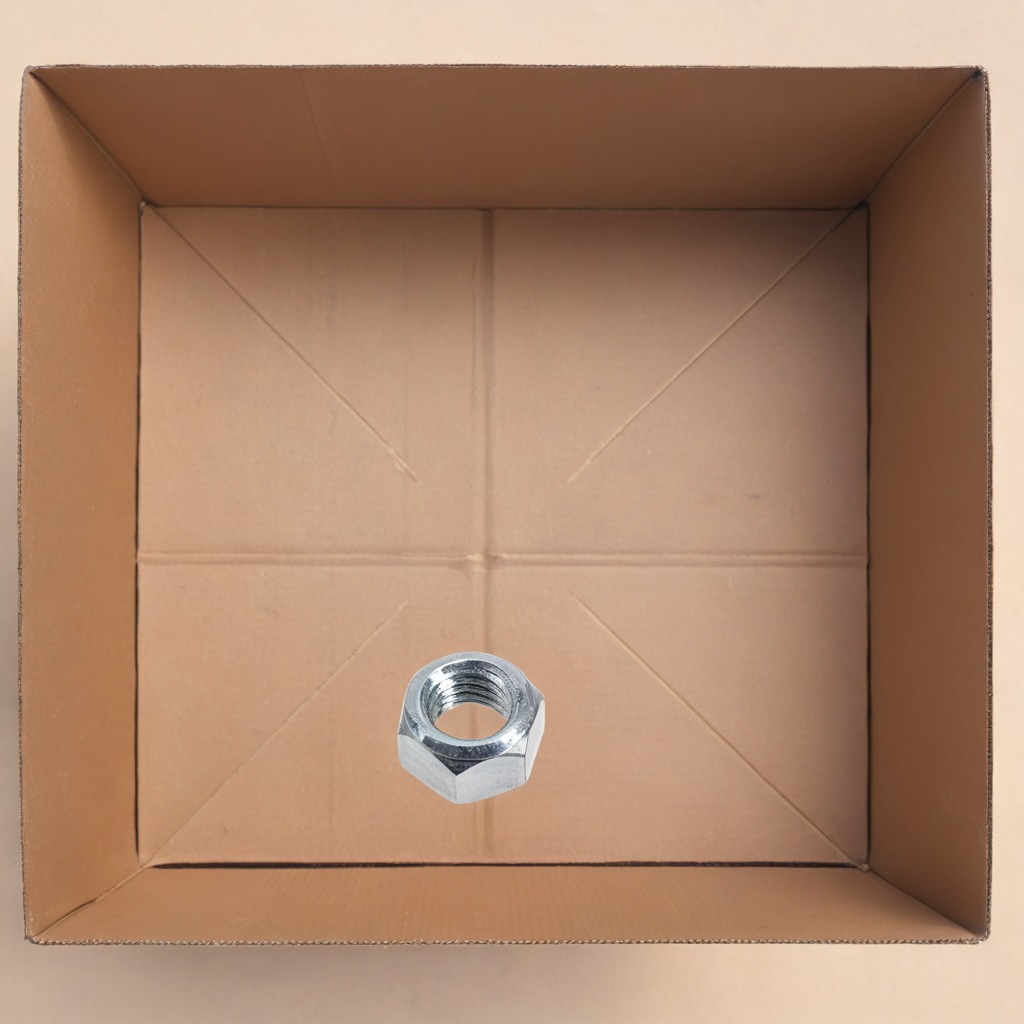
A metal nut is lying on the cardboard box surface in an outdoor workshop during daytime bright natural light soft shadows slightly creased but